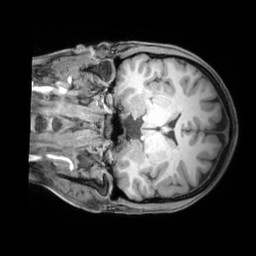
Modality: T1w
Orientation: coronal
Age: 40
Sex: female
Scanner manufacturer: siemens
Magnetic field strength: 3 T
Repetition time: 1.97 s
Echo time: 0.00206 s